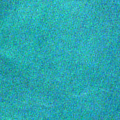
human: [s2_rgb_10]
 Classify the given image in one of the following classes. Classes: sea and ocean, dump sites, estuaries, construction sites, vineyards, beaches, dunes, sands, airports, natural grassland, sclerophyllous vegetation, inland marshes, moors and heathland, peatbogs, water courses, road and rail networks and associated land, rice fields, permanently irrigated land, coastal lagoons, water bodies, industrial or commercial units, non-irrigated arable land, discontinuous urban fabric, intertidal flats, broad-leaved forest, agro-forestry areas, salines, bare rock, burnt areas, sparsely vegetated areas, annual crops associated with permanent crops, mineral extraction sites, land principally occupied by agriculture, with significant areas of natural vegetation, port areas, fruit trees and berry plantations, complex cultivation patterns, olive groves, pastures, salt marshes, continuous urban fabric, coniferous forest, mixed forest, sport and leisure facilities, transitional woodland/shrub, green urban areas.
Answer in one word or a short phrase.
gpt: sea and ocean